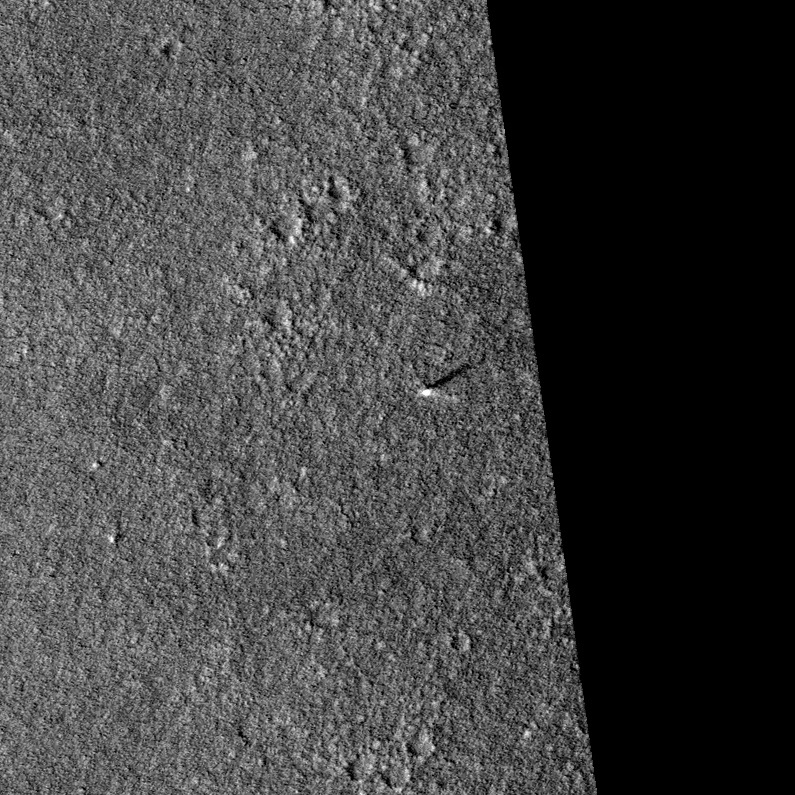
Label: dustdevil